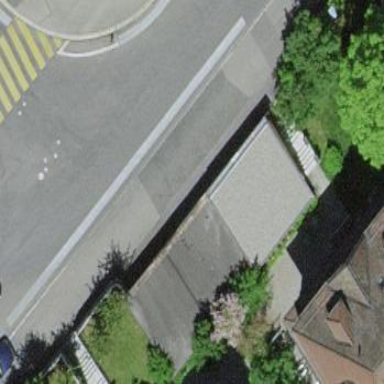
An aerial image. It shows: Group of garages.